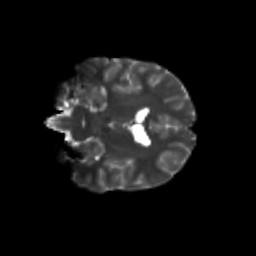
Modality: T2w
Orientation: coronal
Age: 11
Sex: male
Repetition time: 9.512 s
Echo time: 0.089 s